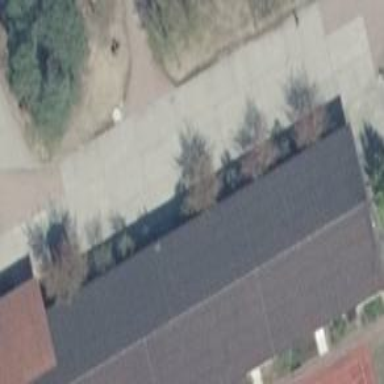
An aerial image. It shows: Gabled building with roof made of roof tiles.